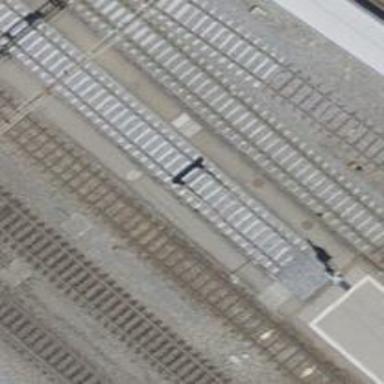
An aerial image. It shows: Railway buffer stop.